Interaction volume radius: 10 \u00c5
Interaction volume height: 10 \u00c5
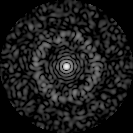
Disorder parameter: 0.8581